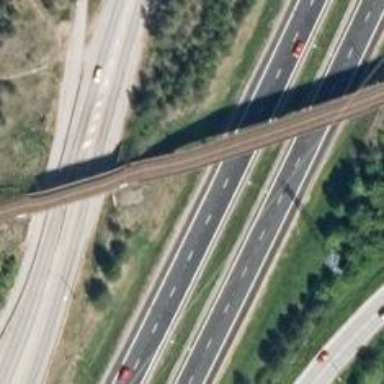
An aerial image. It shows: Railway line with continuous rails. It is electrified with contact line and runs along embankment.